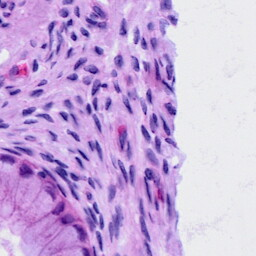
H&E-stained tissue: Cervix